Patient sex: F
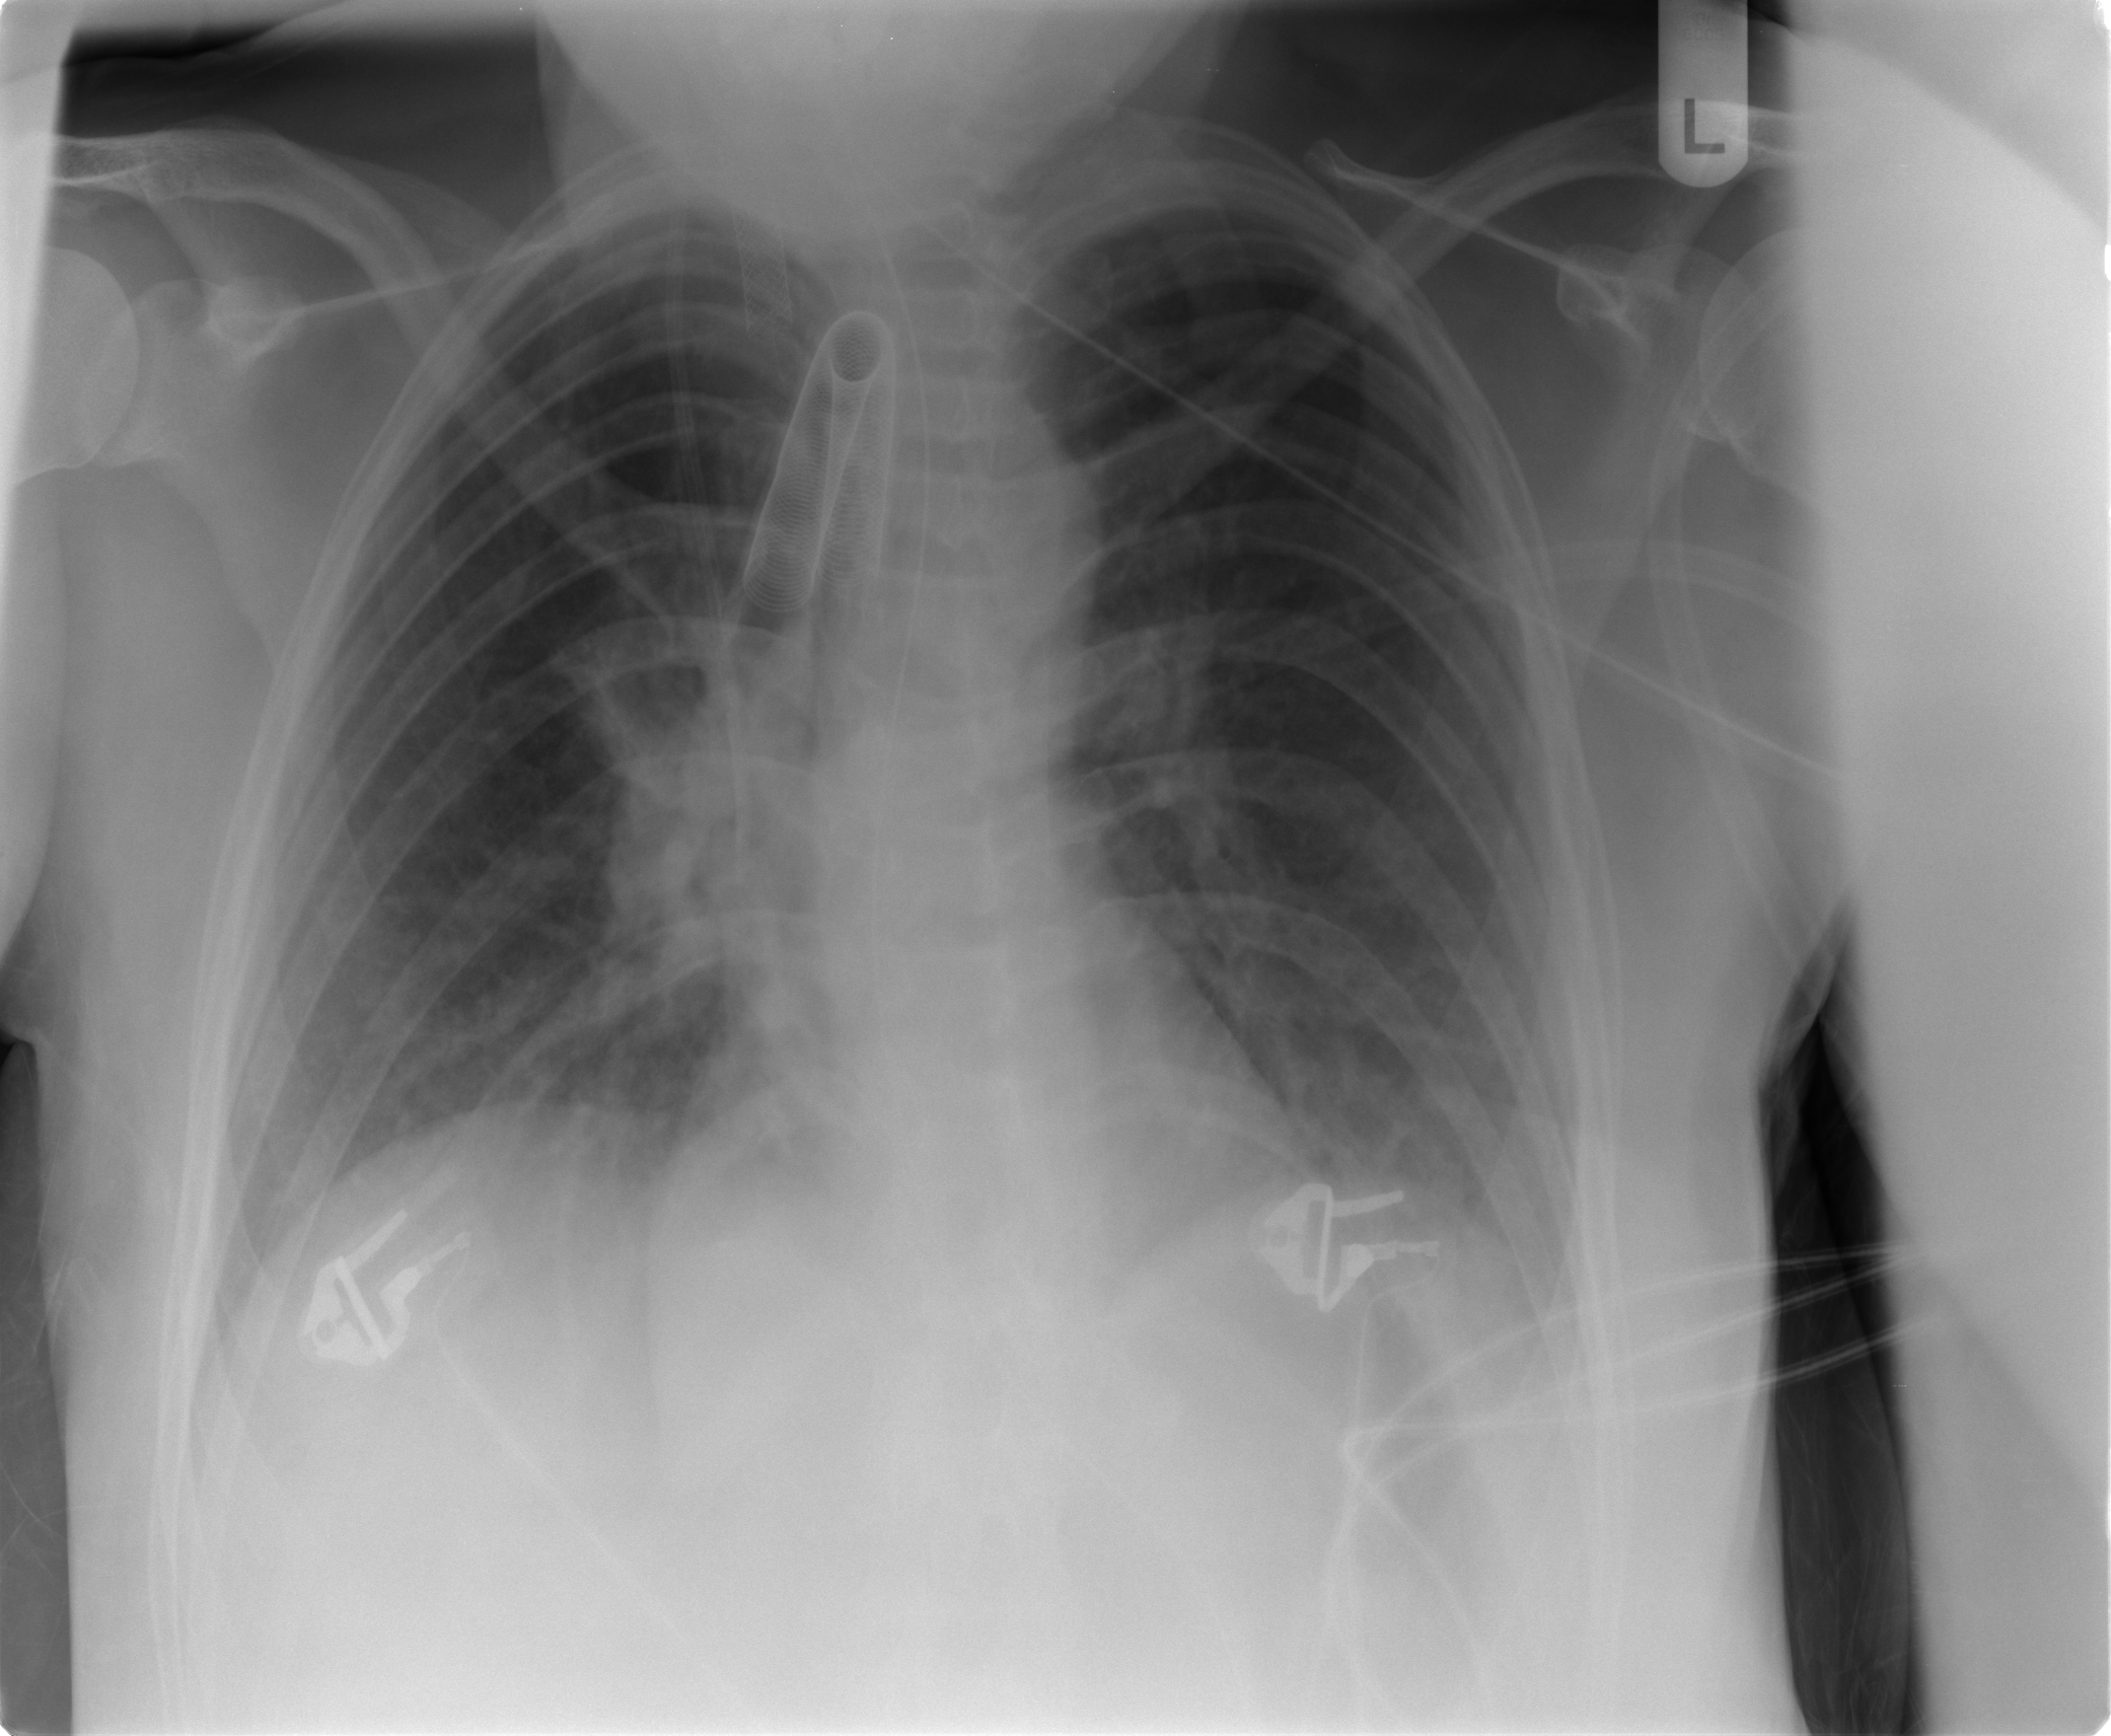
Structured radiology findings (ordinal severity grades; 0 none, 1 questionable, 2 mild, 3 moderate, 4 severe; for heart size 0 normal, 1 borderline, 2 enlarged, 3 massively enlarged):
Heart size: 0
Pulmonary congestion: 1
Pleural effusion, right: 0
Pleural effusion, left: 0
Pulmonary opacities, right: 2
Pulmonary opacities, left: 0
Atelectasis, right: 2
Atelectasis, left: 2